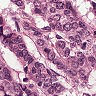
Metastatic tissue present: yes